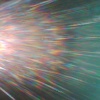
Label: sunburn